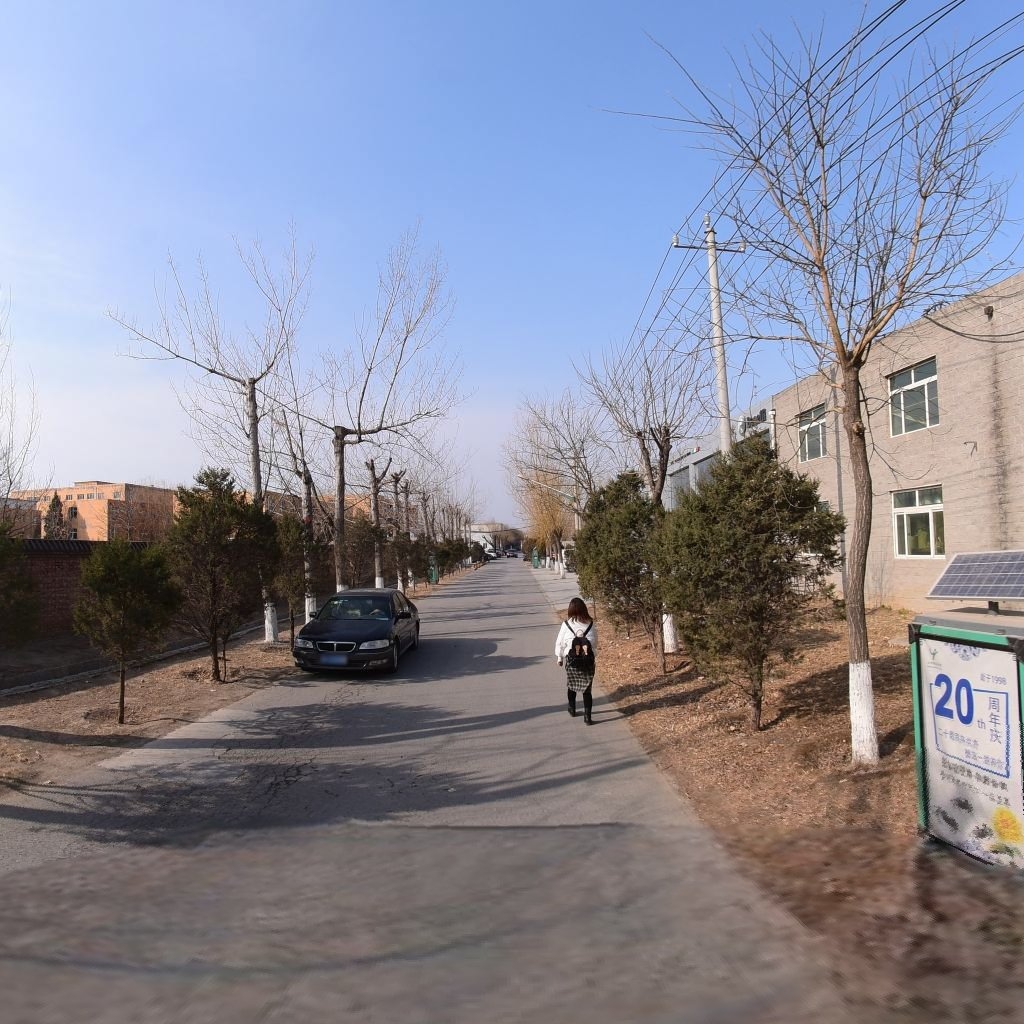
Region: Chaoyang
Road damage annotations: alligator crack